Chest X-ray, PA view. Patient: 71 years old, sex M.
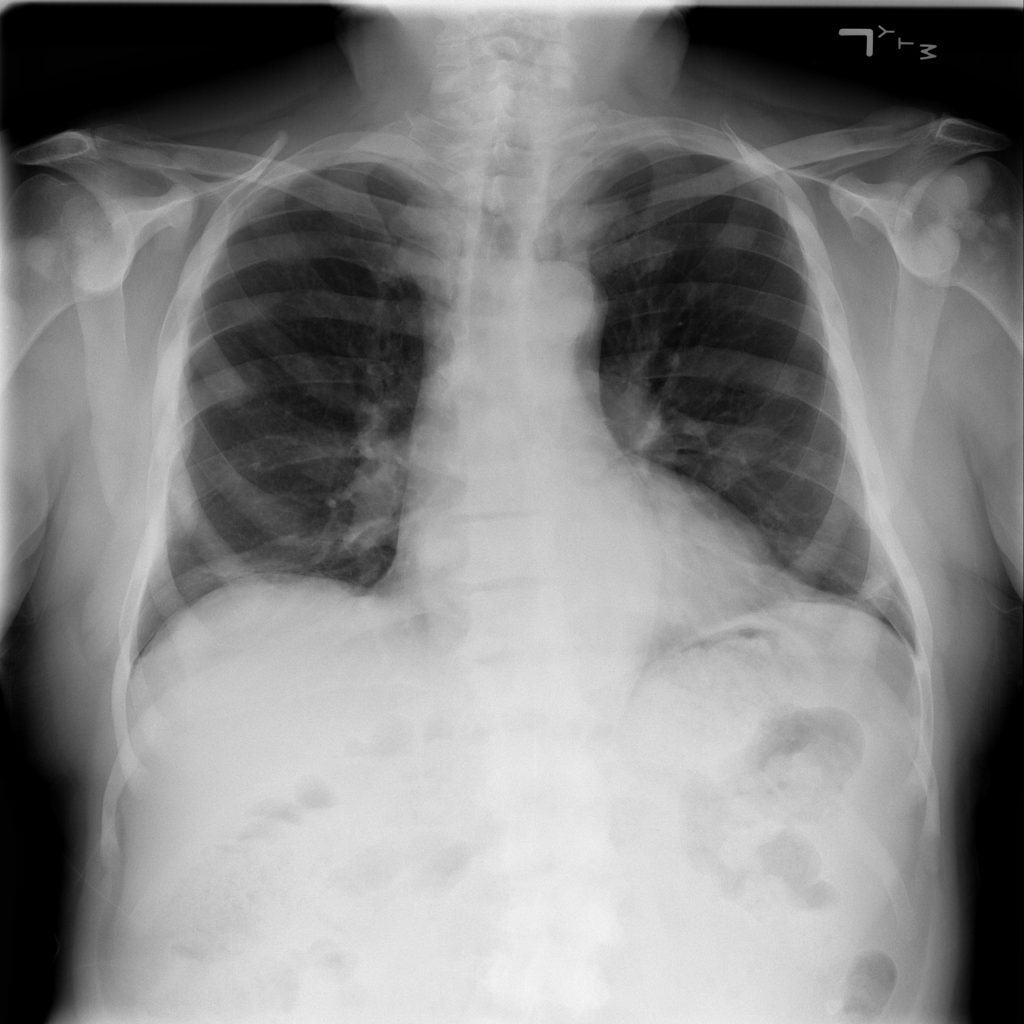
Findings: No Finding